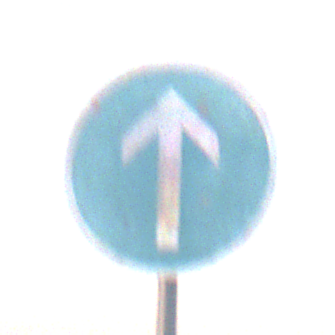
Verkehrszeichen: VorgeschriebeneFahrtrichtungGeradeaus
Umgebung: Outdoor, Nature
Tageszeit: SunriseSunset
Wetter: Clear
Licht: Natural
Jahreszeit: NotSpecified
Kontrast: LowContrast